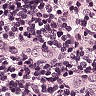
Metastatic tissue present: no